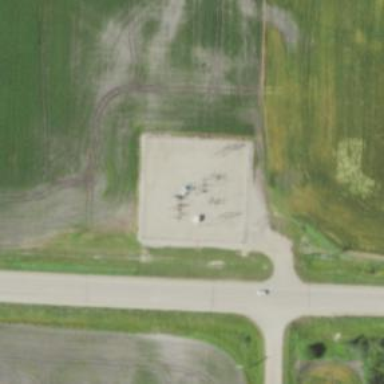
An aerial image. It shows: Power substation surrounded by fence.